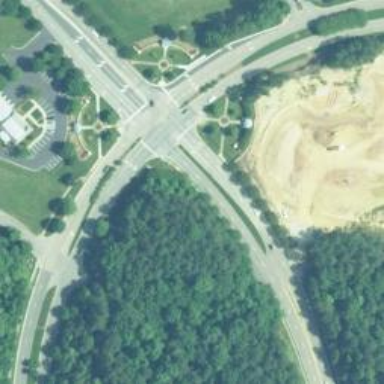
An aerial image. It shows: Marked road crossing.